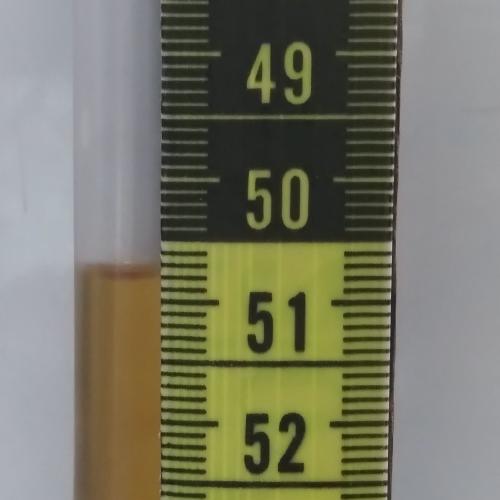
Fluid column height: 50.8 cm